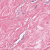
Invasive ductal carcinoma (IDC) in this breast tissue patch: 0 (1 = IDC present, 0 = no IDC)